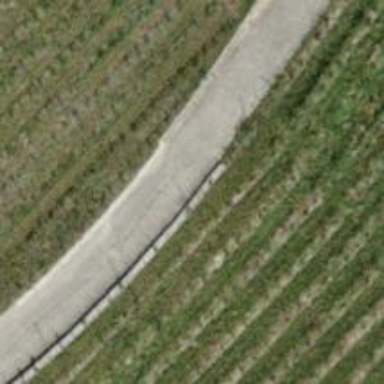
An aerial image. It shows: Well-maintained agricultural track with grade 1 tracktype.